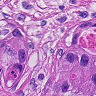
Metastatic tissue present: yes